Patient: sex M, age 58
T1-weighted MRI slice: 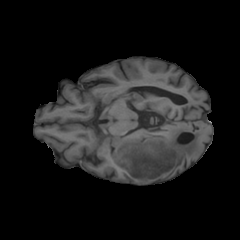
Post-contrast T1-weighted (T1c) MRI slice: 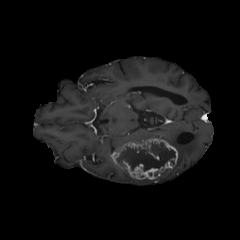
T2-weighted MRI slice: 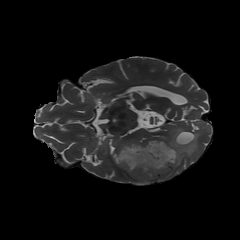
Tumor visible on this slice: yes
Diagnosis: Glioblastoma, IDH-wildtype
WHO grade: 4